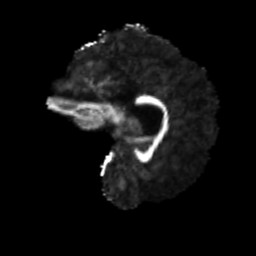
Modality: FA
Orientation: sagittal
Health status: ill
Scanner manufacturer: siemens
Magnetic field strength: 3 T
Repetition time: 6.7 s
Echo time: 0.1 s